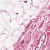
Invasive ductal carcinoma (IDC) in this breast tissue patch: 0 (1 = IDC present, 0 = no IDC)